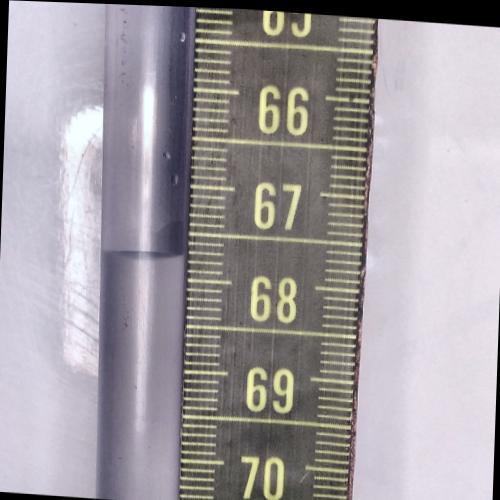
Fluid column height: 67.7 cm